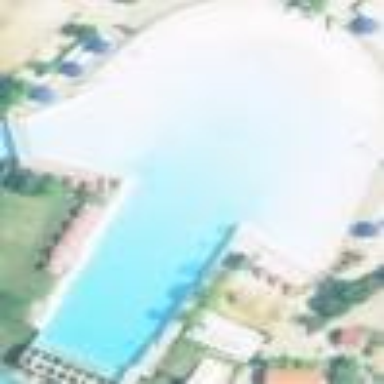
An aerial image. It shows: Outdoor swimming pool designated as wave pool.